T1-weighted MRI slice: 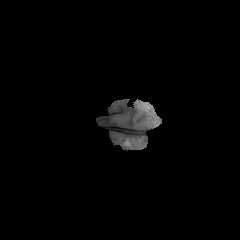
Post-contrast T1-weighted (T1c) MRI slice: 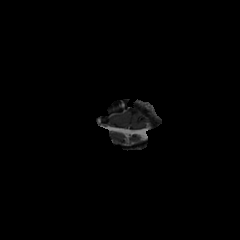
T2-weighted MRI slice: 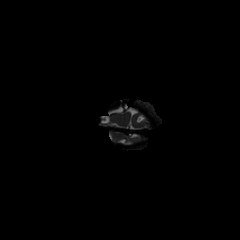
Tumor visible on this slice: no